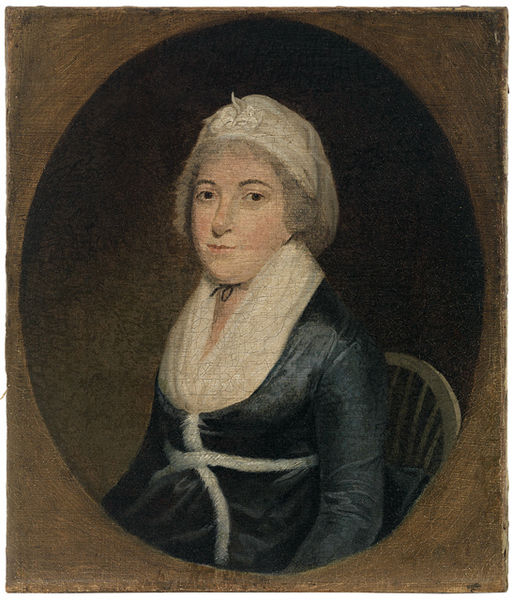
Titel: Rebecca Russell Lowell (1746-1816)
Künstler: Edward Savage
Standort: Amherst (Massachusetts, USA)
Institution: Mead Art Museum, Amherst College
Schlagwörter: blue, chair, hat, white, blouse, collar, dark, dress, face, grandma, gray, grey, hair, nose, old, portrait, robe, sitting, woman, maid, picture, brown, head, eyes, chin, mouth, arms, cheeks, neck, cloth, chest, lips, blue dress, cheek, forehead, round, bow, eyebrow, europe, brows, 1800, gre, bonnett, backgroung